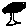
Label: tree